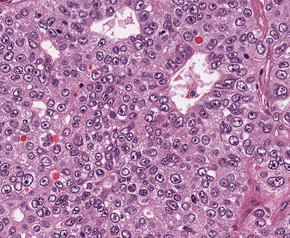
Tumor epithelial tissue: yes
Tumor-associated stroma tissue: no
Normal tissue: no